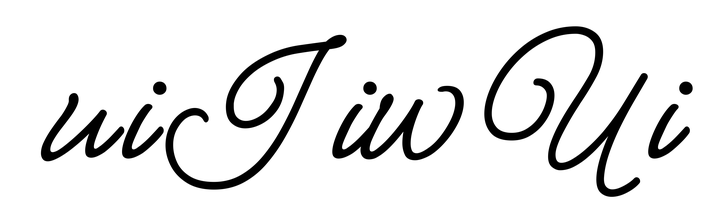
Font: MeowScript-Regular